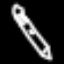
Label: pencil